Question:
'''
<table>
<tr>
<td></td>
<td>Monday</td>
<td>Tuesday</td>
<td>Wednesday</td>
<td>Thursday</td>
<td>Friday</td>
<td>Saturday</td>
<td>Sunday</td>
</tr>
<tr>
<td>00:00 - 01:00</td>
<td>Show</td>
<td>Show</td>
<td>Show</td>
<td>Show</td>
<td>Show</td>
<td>Show</td>
<td>Show</td>
</tr>
<tr>
<td>01:00 - 02:00</td>
<td>Show</td>
<td>Show</td>
<td>Show</td>
<td>Show</td>
<td>Show</td>
<td>Show</td>
<td>Show</td>
</tr>
<tr>
<td>02:00 - 03:00</td>
<td>Show</td>
<td>Show</td>
<td>Show</td>
<td>Show</td>
<td>Show</td>
<td>Show</td>
<td>Show</td>
</tr>
</table>
'''
Hello again Stackoverflow!
I'm using Simple HTML DOM (<URL> to extract the data out of this table. What I want to do, is just select the records for thursday, and extract that to an array with the shows and time.
The problem is that I have no idea how to select only the thursday records. How do I achieve this?
Thanks in advance!
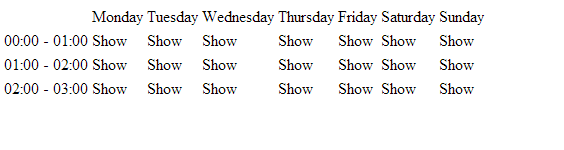
Answer: You can use the 'xpath' method of SimpleXML to do this
'''
foreach ($dom->xpath("//tr/td[5]") as $x) {
var_dump("$x");
}
'''
This does make the assumption that Thursday is always in the fifth spot.